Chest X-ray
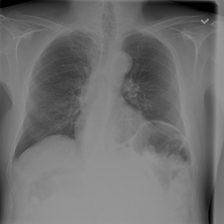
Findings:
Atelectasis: negative
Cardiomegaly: negative
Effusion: positive
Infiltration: positive
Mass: negative
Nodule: negative
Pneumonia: negative
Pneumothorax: negative
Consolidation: negative
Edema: negative
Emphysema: negative
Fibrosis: negative
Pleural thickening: negative
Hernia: negative